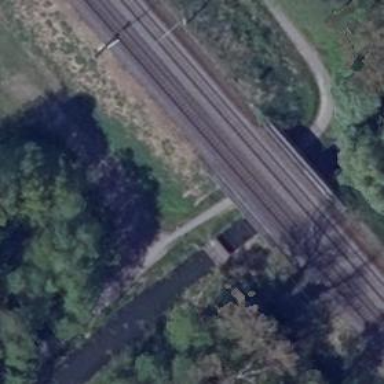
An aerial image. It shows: Bridge over electrified railway with contact lines.